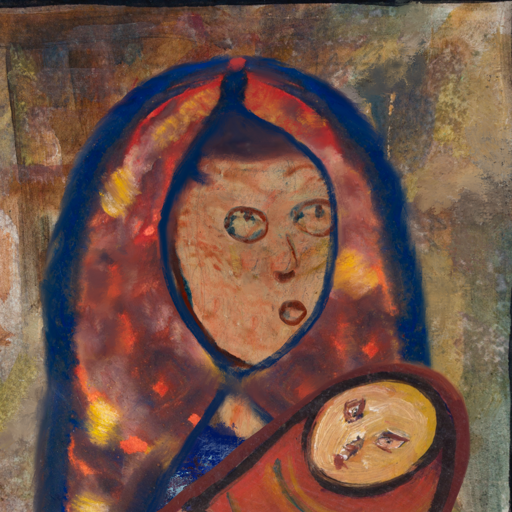
Background: Mosgoul, Head And Neck Side: Orphan, Face Side: Orphan, Bust: Irani, Hair Side: Blank, Head Accessory: Mother_And_Son_Mother_Scarf, Second Necklace: Blank, Necklace: Blank, Baby: After_Raid_Baby